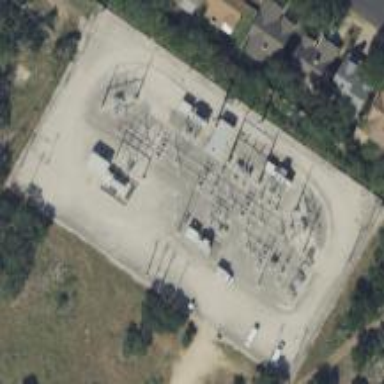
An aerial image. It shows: Outdoor power substation surrounded by fence. The substation is specifically for distribution purposes.